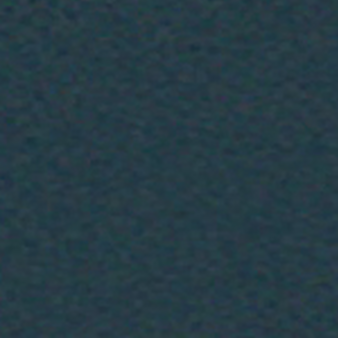
Label: other